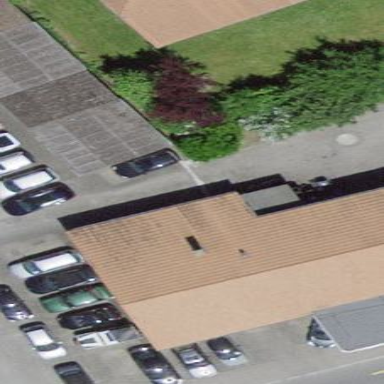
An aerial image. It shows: Garage building.